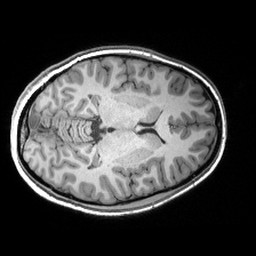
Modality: T1w
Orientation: axial
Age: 27
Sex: female
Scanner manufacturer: siemens
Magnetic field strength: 3 T
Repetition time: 2.53 s
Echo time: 0.00299 s